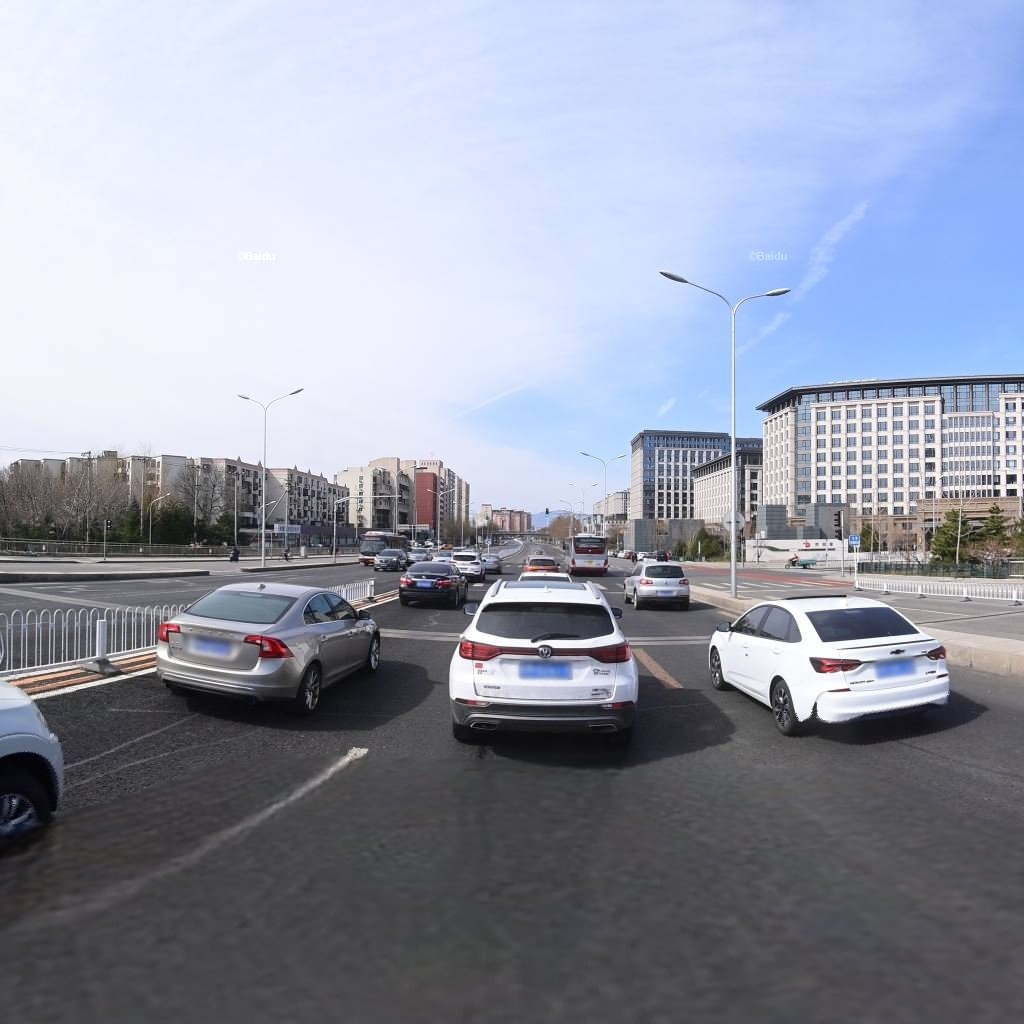
Region: Haidian
Road damage annotations: longitudinal patch, longitudinal patch, transverse patch, longitudinal patch, longitudinal patch